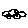
Label: car